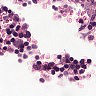
Metastatic tissue present: yes